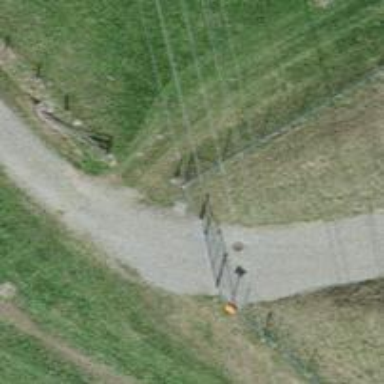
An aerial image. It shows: Gate.